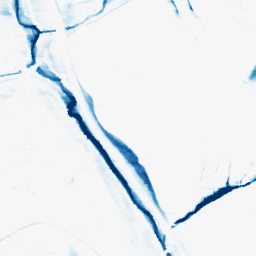
Category: morphological
Decomposition family: morphological_rect
Decomposition parameters: operation: closing
width: 20
height: 5
Upsampling method: quadratic
Upsampling parameters: scale: 8
Upsampling scale: 8